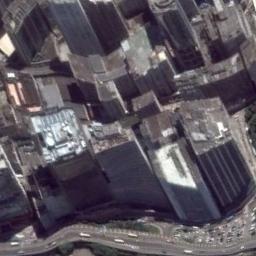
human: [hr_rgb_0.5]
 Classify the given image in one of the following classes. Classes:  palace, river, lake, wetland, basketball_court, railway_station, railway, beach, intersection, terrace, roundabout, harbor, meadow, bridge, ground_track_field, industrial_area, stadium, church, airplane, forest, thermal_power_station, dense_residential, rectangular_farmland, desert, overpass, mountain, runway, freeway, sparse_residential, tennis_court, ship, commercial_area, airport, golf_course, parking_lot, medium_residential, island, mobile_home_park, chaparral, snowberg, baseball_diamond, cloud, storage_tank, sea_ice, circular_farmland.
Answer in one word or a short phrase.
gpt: commercial_area